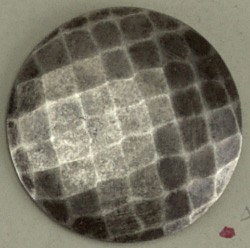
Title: Button
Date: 19th century
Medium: Steel
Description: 1931-59-259: Slightly convex button ornamented in design of lin...